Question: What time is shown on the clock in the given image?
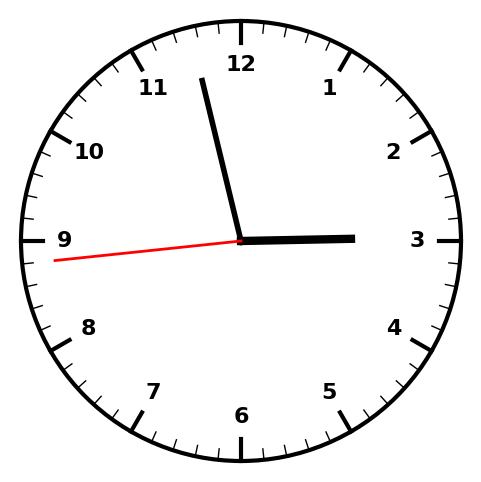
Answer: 02:57:44